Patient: sex M, age 57
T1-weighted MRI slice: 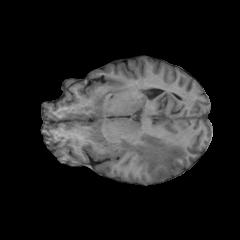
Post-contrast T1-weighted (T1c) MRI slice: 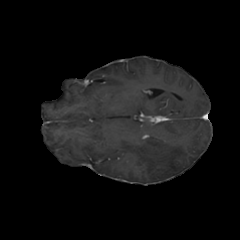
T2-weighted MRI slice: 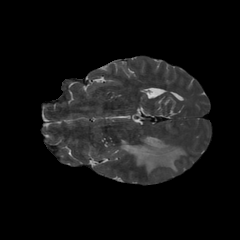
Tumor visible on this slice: yes
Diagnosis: Glioblastoma, IDH-wildtype
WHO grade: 4